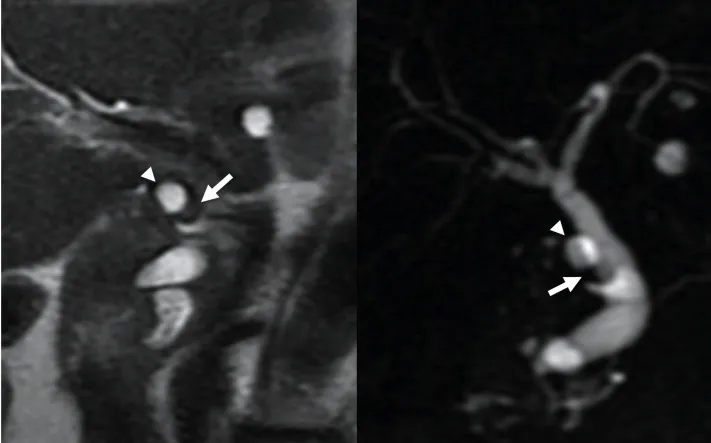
Magnetic resonance cholangiopancreatography findings. . Magnetic resonance cholangiopancreatography findings show that the tumor (white arrow) had a slightly high signal on T2 weighted imaging. The remnant cystic duct was dilated by the tumor, which displayed high intensity on T2 weighted imaging (arrowhead).
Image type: radiology (mri)